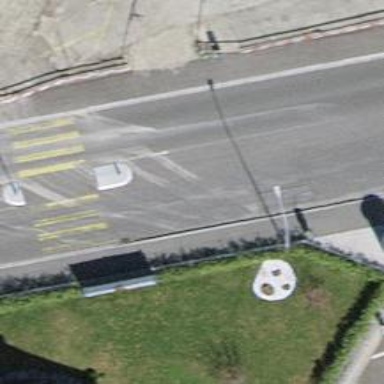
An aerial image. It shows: Public transport stop position.